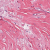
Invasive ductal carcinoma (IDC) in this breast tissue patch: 0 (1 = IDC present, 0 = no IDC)